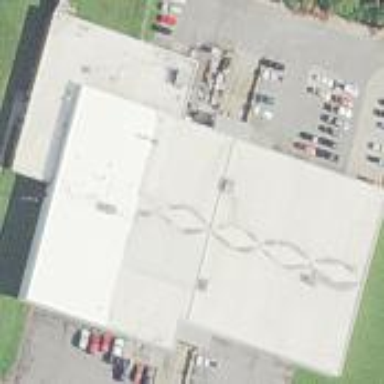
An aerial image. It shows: Industrial building.